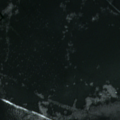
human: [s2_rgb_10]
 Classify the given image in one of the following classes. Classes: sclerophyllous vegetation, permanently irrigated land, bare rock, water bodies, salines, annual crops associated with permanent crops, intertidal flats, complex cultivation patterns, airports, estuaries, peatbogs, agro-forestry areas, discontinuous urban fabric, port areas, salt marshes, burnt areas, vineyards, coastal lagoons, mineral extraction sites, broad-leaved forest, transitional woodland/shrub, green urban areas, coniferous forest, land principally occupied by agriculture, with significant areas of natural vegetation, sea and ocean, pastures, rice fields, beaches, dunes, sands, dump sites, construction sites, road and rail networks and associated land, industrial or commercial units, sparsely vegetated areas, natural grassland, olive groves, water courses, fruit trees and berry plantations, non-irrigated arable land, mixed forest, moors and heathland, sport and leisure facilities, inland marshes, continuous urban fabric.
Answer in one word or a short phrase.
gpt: sea and ocean